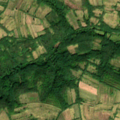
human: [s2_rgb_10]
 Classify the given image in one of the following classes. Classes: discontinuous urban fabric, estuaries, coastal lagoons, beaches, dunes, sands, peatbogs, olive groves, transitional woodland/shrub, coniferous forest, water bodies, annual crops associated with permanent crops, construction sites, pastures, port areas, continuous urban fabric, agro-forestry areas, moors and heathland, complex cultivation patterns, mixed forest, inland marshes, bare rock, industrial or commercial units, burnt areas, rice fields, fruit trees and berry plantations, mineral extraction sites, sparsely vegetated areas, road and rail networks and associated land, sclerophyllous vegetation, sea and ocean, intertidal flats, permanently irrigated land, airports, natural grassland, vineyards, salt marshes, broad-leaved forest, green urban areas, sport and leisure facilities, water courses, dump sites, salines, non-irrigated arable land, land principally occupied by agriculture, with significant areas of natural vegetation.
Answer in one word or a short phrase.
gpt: non-irrigated arable land, complex cultivation patterns, land principally occupied by agriculture, with significant areas of natural vegetation, broad-leaved forest